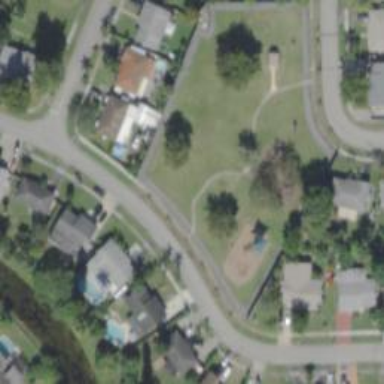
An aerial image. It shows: Asphalt road in residential area.